七年级 · 画法几何学
如图 1, 将一副直角三角板的两顶点重合叠放于点 $O$, 其中一个三角板的顶点 $C$ 落在另一个三角板的边 $O A$ 上. 已知 $\angle A B O=\angle D C O=90^{\circ}, \angle A O B=45^{\circ}, \angle C O D=60^{\circ}$, 作 $\angle A O D$ 的平分线交边 $C D$ 于点 $E$.

(1) 求 $\angle B O E$ 的度数;

（2）如图 2, 若点 $C$ 不落在边 $O A$ 上, 当 $\angle C O E=15^{\circ}$ 时, 求 $\angle B O D$ 的度数.
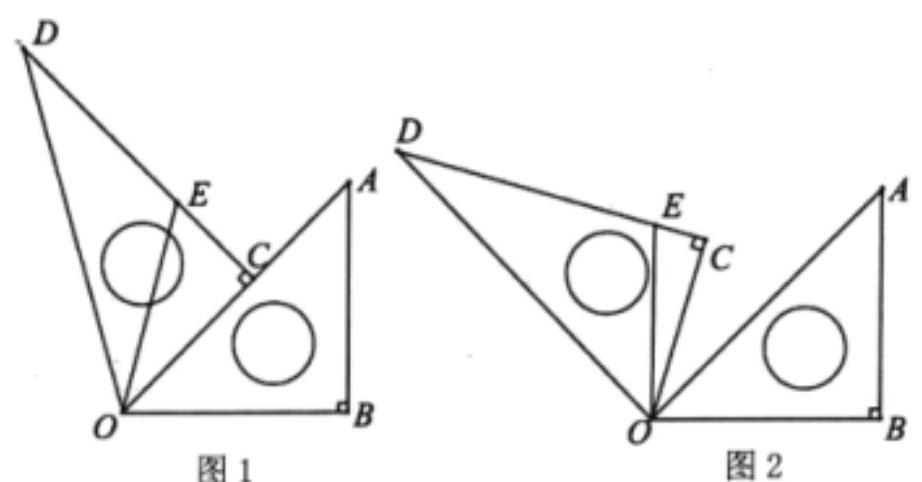
答案: (1) 解: $\because \angle A O D=60^{\circ}, O E$ 平分 $\angle A O D$,

$\therefore \angle A O E=\frac{1}{2} \angle A O D=30^{\circ}$

$\because \angle A O B=45^{\circ}$

$\therefore \angle B O E=\angle A O E+\angle A O B=75^{\circ}$

（2）解: $\because \angle C O D=60^{\circ}, \angle C O E=15^{\circ}$,

$\therefore \angle D O E=\angle C O D-\angle C O E=45^{\circ}$

$\because O E$ 平分 $\angle A O D$

$\therefore \angle A O D=2 \angle D O E=90^{\circ}$

$\because \angle A O B=45^{\circ}$

$\therefore \angle B O D=\angle A O D+\angle A O B=135^{\circ}$